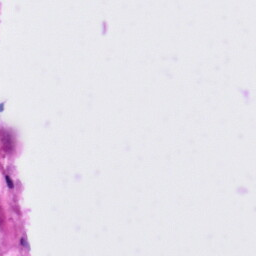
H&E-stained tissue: Tonsil